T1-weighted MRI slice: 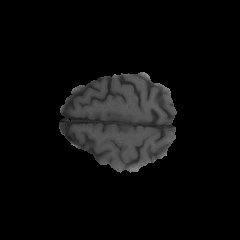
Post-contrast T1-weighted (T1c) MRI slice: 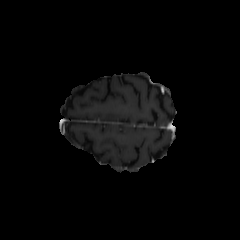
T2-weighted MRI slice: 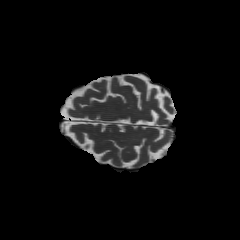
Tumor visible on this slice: no